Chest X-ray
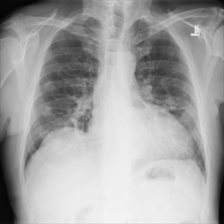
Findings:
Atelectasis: positive
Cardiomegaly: negative
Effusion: negative
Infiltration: negative
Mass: negative
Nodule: negative
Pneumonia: negative
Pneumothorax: negative
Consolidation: negative
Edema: negative
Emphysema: negative
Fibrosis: positive
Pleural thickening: negative
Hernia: negative